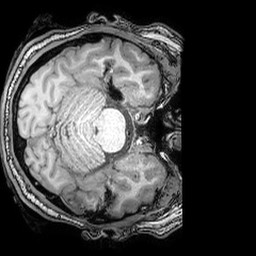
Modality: T1w
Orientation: axial
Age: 25
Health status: ill
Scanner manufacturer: philips
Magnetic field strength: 3 T
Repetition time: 0.007 s
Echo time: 0.0035 s